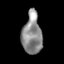
Tissue: skin
Cell type: Epithelial cells
Senescence score: 0.2694
Nuclear area (px): 781
Mean DAPI intensity: 140.492